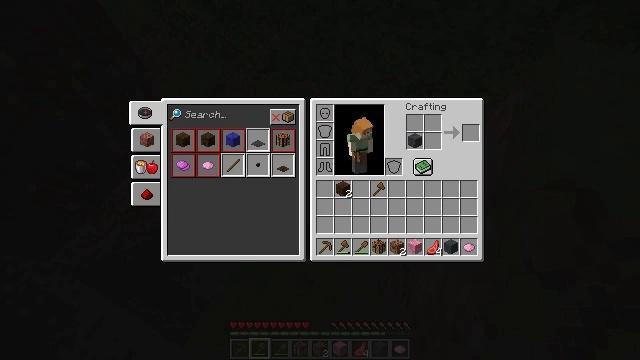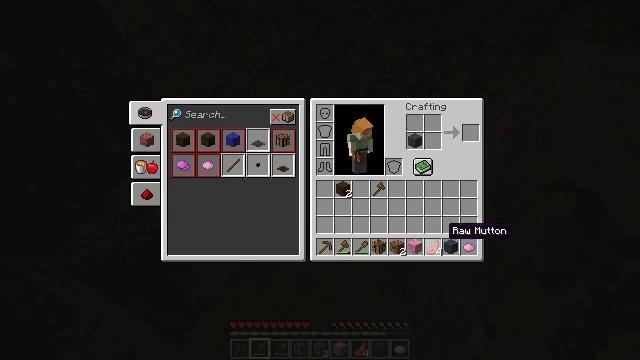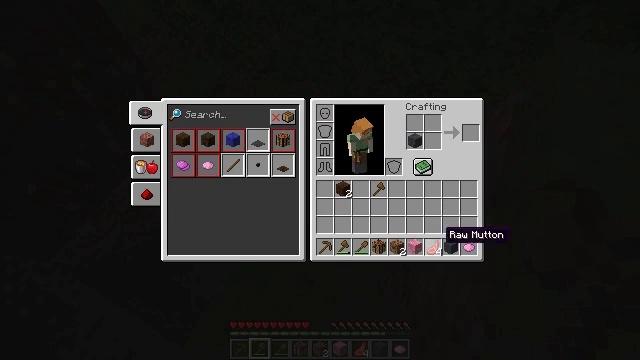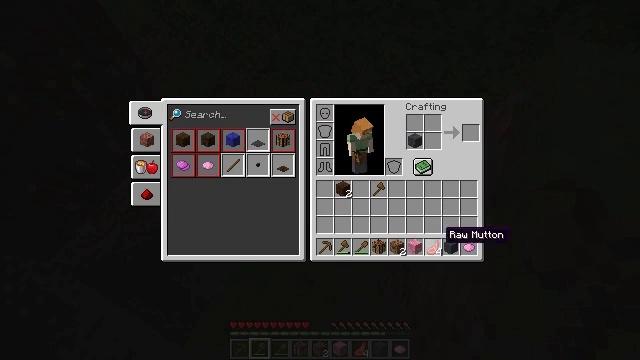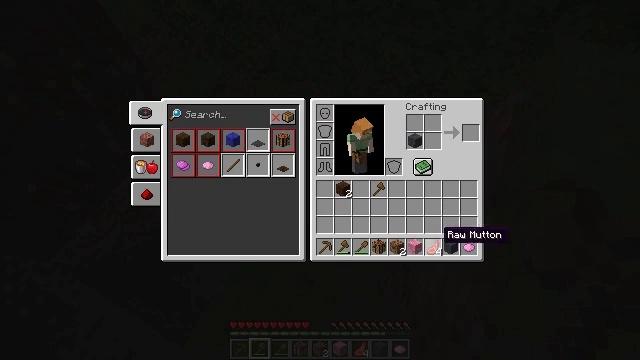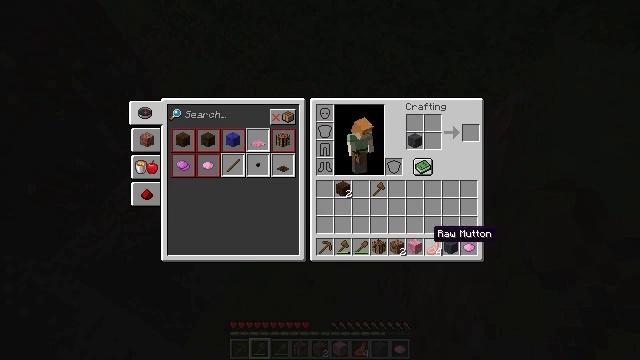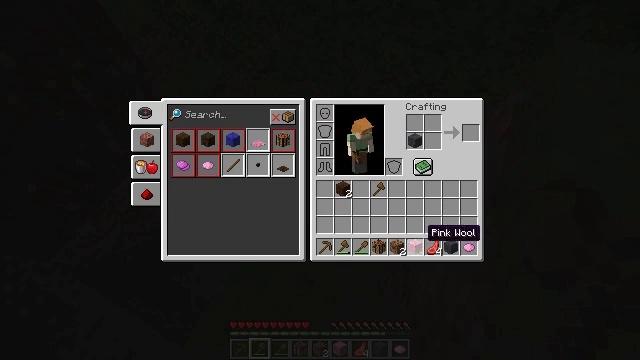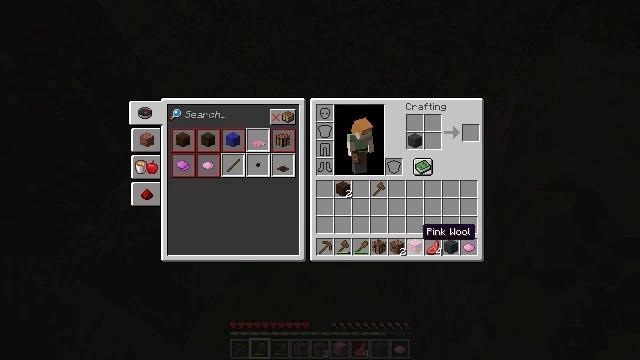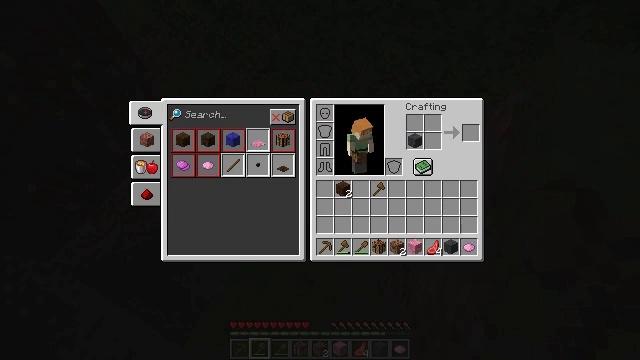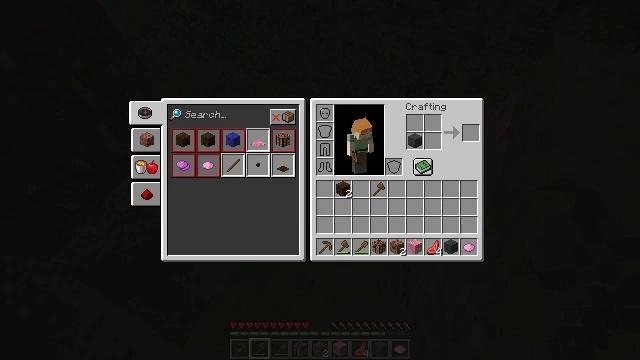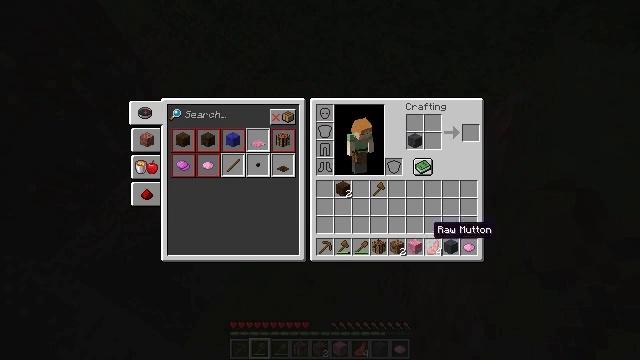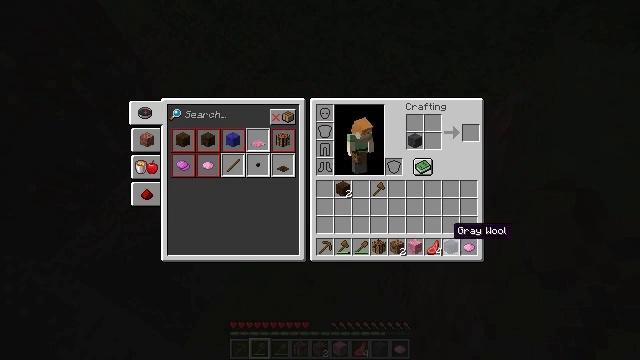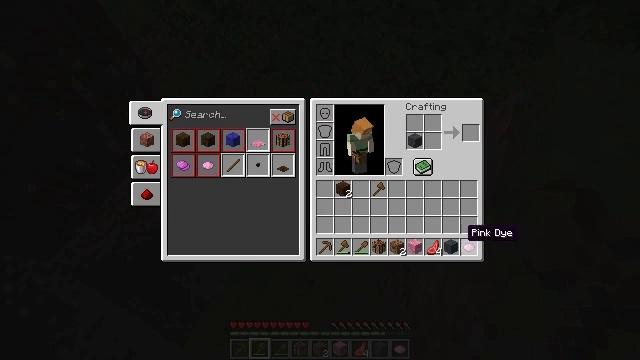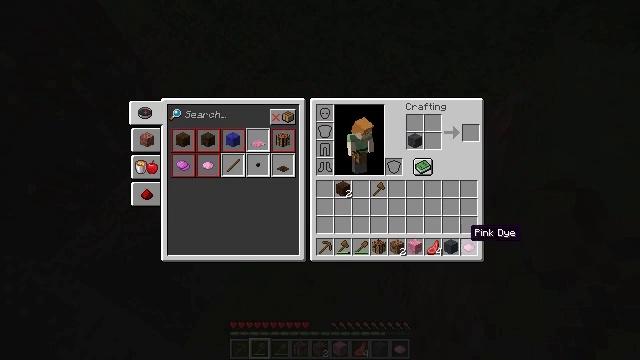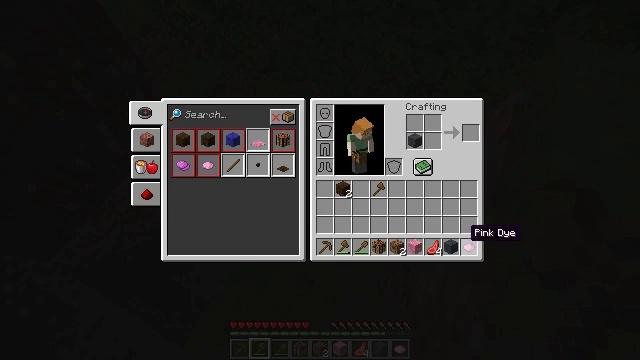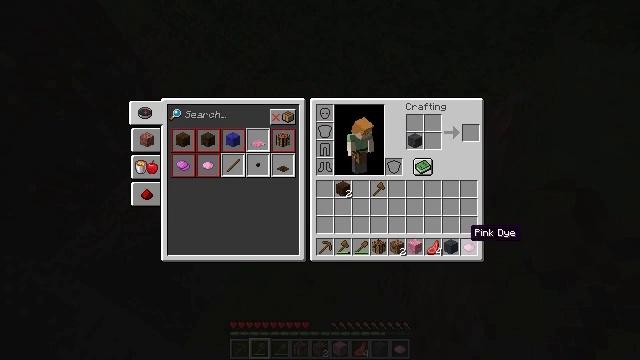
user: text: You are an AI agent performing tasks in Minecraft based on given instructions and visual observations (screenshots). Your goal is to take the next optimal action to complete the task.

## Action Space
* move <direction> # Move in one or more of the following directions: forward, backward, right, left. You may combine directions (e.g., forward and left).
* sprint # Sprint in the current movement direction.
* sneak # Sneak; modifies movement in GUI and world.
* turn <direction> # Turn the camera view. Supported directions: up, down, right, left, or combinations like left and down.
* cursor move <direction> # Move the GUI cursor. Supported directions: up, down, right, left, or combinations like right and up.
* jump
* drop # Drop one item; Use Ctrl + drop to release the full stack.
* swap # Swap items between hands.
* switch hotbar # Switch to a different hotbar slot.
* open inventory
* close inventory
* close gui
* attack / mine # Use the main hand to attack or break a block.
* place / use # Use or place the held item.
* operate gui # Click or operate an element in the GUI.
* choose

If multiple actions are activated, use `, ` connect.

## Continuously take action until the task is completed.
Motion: motion action
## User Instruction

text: Gather the peony by left-clicking.
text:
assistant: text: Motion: no_op
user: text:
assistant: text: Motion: no_op
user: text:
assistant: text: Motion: no_op
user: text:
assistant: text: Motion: no_op
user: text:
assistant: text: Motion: cursor move left
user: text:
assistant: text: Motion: no_op
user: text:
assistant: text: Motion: no_op
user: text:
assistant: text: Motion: no_op
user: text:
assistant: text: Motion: no_op
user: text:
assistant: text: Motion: cursor move right
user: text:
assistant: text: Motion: cursor move right
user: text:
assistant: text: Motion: cursor move right
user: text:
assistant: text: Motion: no_op
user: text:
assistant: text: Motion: no_op
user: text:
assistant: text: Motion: no_op
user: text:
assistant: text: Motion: no_op
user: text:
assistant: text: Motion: no_op
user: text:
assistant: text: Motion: operate gui
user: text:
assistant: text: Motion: operate gui
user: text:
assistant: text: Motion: cursor move up
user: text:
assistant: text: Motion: cursor move left and up
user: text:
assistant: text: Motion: cursor move left and up
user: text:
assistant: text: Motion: cursor move up
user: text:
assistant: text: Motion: no_op
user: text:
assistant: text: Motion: cursor move right
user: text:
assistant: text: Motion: cursor move right
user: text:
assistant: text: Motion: no_op
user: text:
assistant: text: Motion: no_op
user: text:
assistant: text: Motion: no_op
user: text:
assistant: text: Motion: no_op